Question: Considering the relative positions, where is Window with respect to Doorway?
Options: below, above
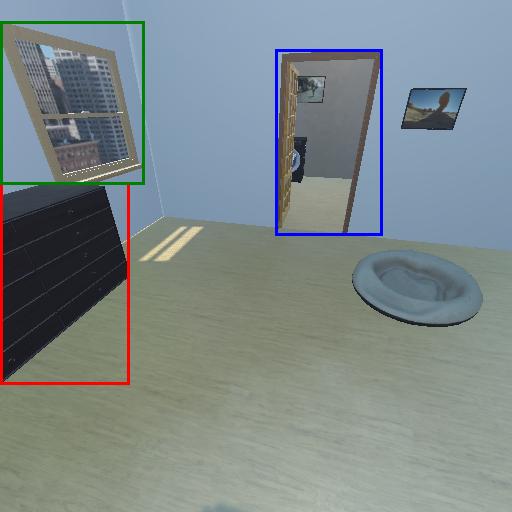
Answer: below